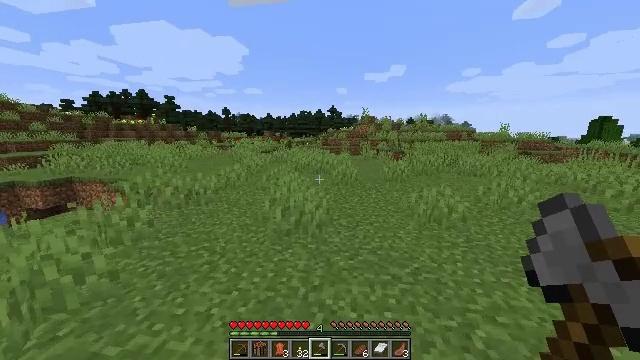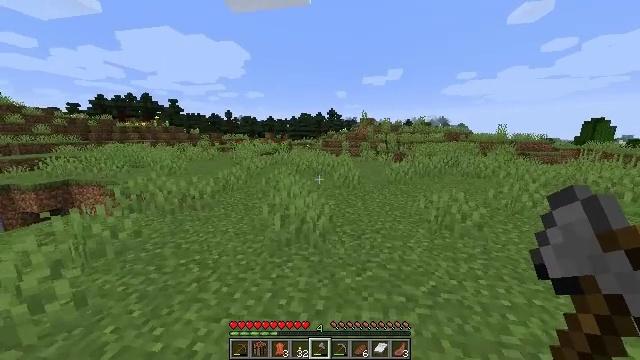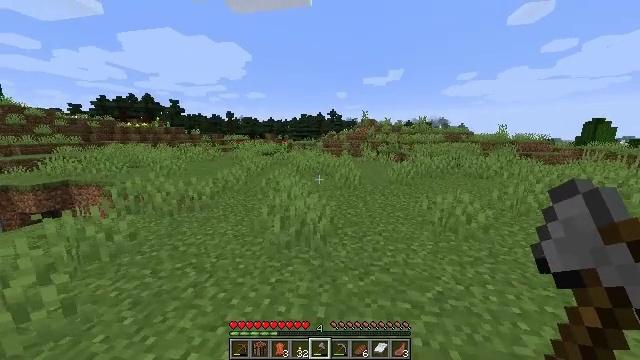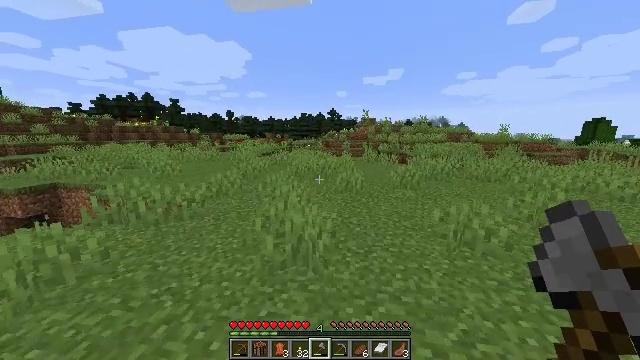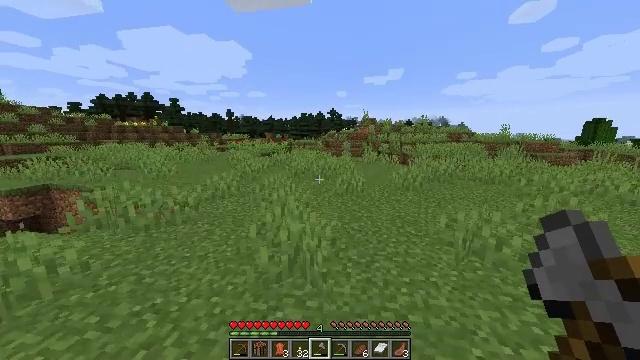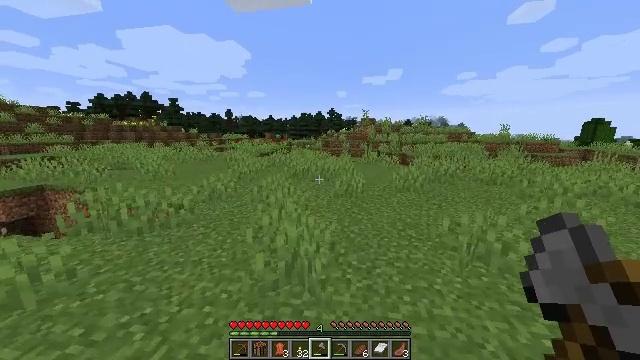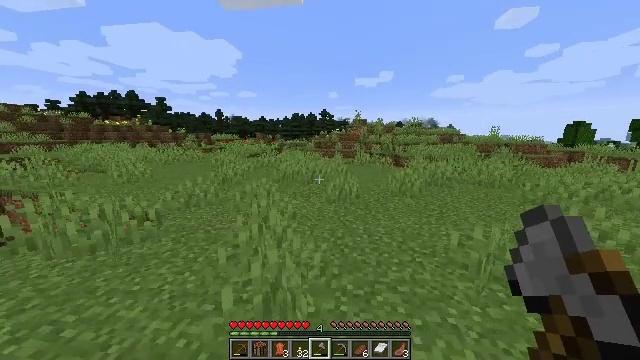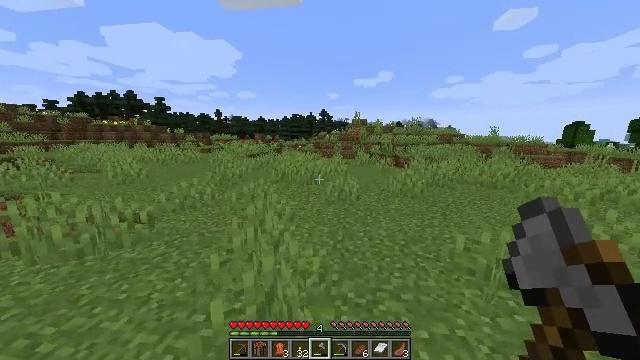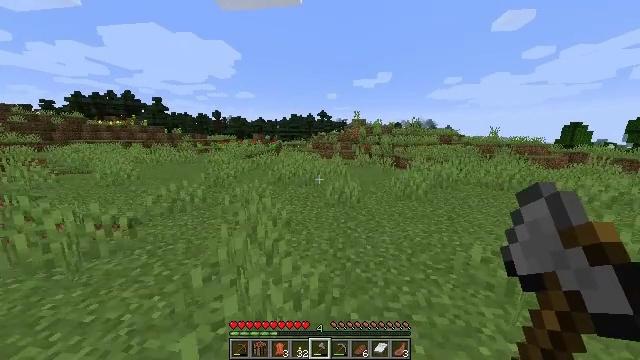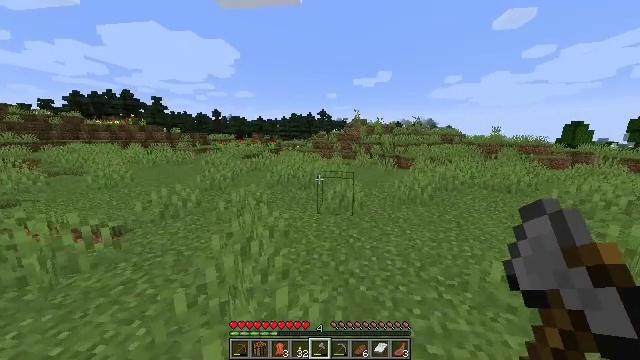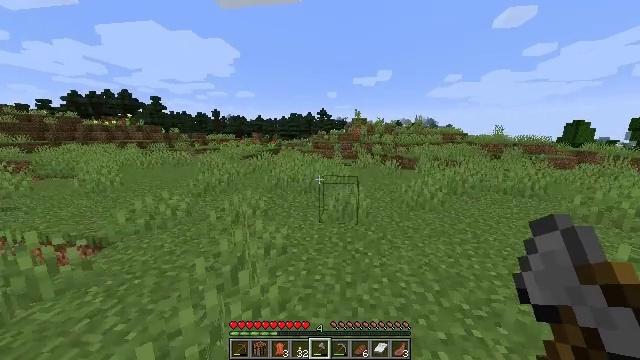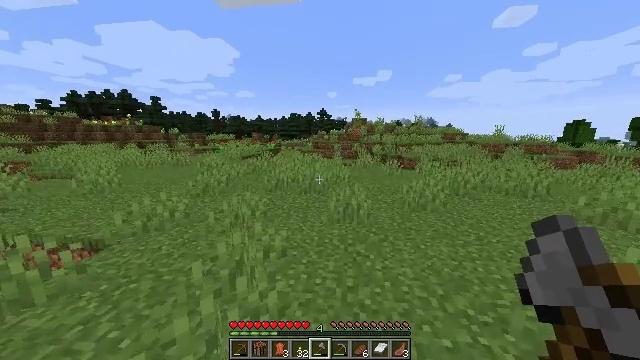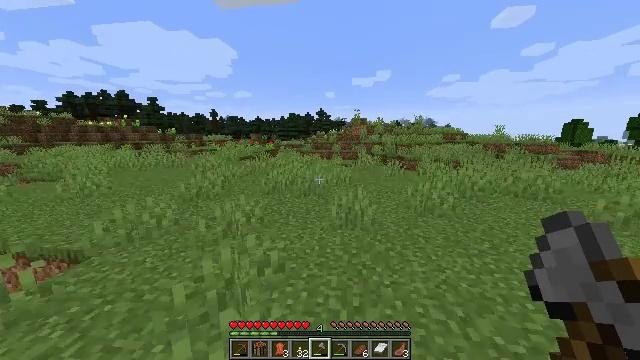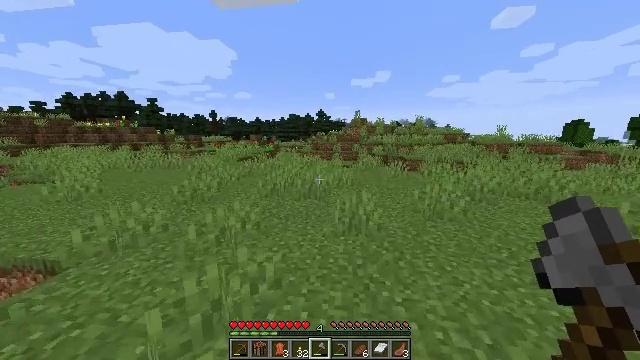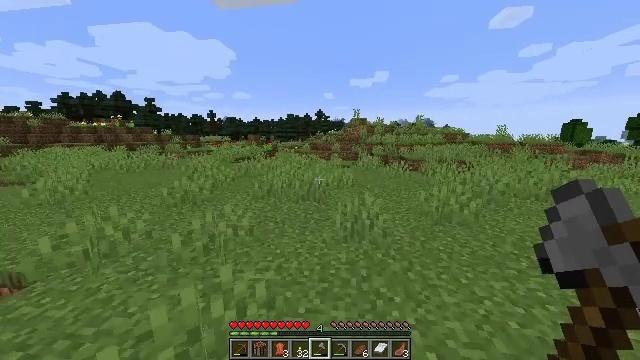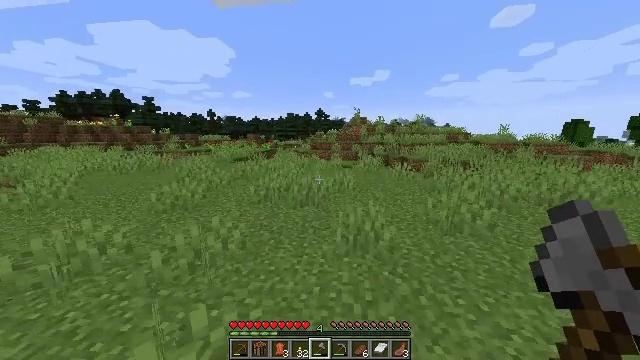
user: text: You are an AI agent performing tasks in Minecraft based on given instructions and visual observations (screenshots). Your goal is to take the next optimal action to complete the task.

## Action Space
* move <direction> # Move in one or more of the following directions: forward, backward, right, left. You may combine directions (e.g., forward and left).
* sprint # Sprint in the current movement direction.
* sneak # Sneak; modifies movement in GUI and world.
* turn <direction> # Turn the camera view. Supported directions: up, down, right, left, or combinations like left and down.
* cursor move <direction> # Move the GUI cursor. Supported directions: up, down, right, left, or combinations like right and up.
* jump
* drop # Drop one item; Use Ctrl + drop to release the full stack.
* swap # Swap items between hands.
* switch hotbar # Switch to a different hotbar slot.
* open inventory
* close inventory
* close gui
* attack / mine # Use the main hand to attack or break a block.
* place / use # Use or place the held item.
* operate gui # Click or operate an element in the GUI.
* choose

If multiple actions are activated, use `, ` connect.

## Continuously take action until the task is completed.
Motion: motion action
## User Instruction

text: Collect dirt by holding left button.
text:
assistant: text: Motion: move forward, sprint
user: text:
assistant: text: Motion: move forward, sprint
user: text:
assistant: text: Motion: move forward, sprint
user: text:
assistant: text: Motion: move forward, sprint
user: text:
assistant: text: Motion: move forward, sprint
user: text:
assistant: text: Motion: move forward, sprint, turn right
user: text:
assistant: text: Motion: move forward, sprint
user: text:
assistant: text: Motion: move forward, sprint
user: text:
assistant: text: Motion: move forward, sprint
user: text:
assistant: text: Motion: move forward, sprint
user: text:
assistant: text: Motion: move forward, sprint
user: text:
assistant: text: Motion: move forward, sprint
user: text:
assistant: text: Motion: move forward, sprint
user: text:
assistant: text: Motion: move forward, sprint
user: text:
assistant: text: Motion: move forward, sprint
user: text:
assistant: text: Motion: move forward, sprint
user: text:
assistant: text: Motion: move forward, sprint
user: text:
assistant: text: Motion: move forward, sprint
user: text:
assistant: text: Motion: move forward, sprint
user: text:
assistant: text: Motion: move forward, sprint
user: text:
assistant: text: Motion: move forward, sprint
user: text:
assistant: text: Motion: move forward, sprint
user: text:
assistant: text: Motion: move forward, sprint
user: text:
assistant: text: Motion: move forward, sprint
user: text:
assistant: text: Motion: move forward, sprint
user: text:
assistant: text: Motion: move forward, sprint
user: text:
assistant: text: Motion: move forward, sprint
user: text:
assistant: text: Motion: move forward, sprint
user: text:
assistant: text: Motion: move forward, sprint
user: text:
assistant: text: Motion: move forward, sprint